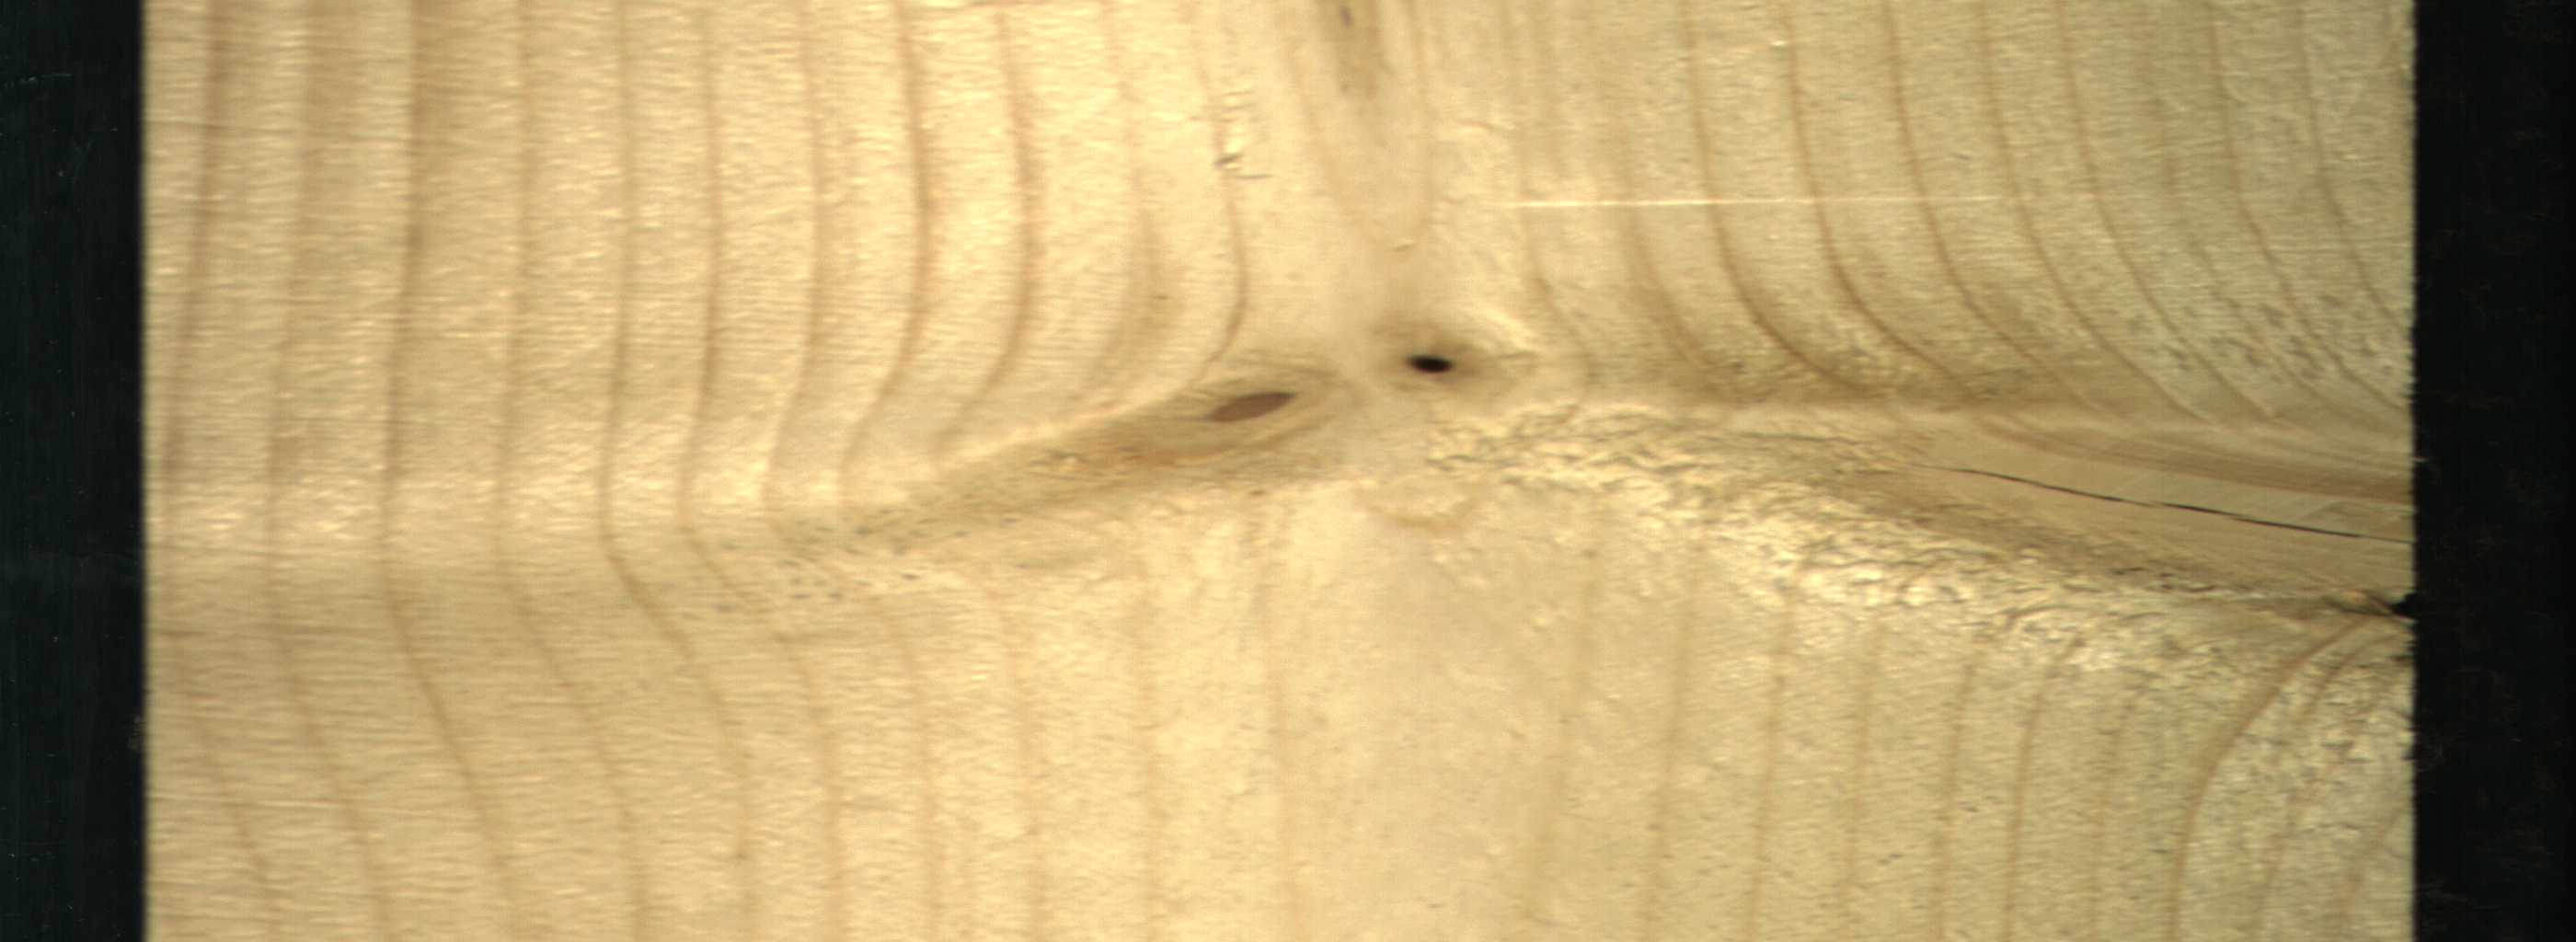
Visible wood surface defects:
knot_with_crack
Dead_Knot
Live_Knot
Live_Knot